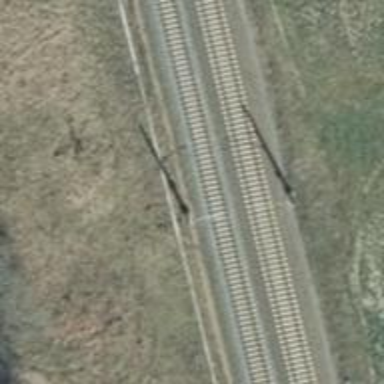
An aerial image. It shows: Milestone along the railway with catenary mast.